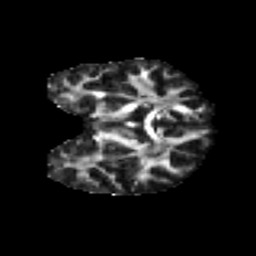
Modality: FA
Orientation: coronal
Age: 22
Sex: female
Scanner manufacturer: ge
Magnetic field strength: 3 T
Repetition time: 7.8 s
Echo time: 0.0606 s